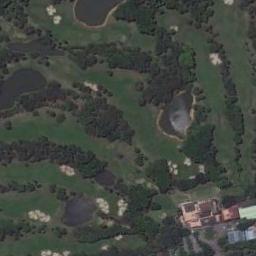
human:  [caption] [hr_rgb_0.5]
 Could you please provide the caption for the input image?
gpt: There are many trees near the golf course .

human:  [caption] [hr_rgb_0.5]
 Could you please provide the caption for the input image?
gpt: There are about 5 or 6 golf bunkers here .

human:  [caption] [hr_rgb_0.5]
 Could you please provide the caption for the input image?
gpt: The golf course has some lakes, Fairways, Houses, Barrier trees and sandpits and some barrier trees are on both sides of the fairways .

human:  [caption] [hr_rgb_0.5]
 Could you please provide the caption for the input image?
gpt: There are many bunkers and paths and lakes on the large green lawn in the golf course with many linear trees and buildings .

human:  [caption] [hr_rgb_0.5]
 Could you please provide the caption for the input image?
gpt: There are some bunkers and many trees on the golf course .